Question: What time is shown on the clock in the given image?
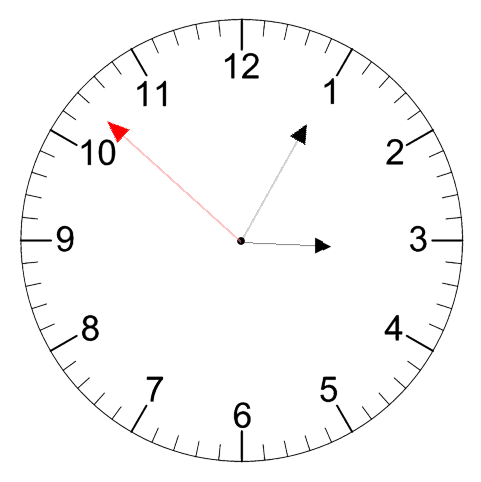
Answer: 03:04:52